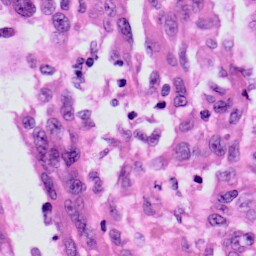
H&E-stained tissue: Skin